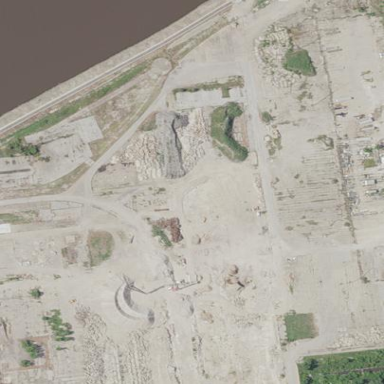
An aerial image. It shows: Brownfield site.